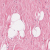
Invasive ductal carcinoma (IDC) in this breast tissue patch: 0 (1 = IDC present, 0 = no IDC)